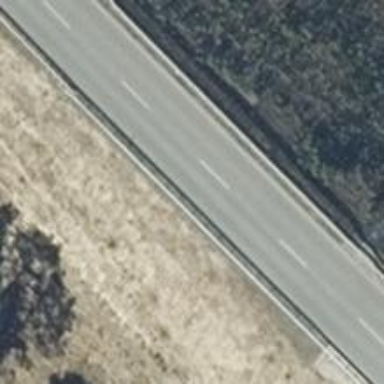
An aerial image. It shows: Tertiary road on asphalt surface crossing over bridge.